Interaction volume radius: 5 \u00c5
Interaction volume height: 10 \u00c5
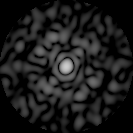
Disorder parameter: 0.7897